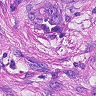
Metastatic tissue present: yes